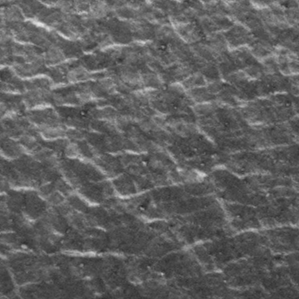
Label: frost